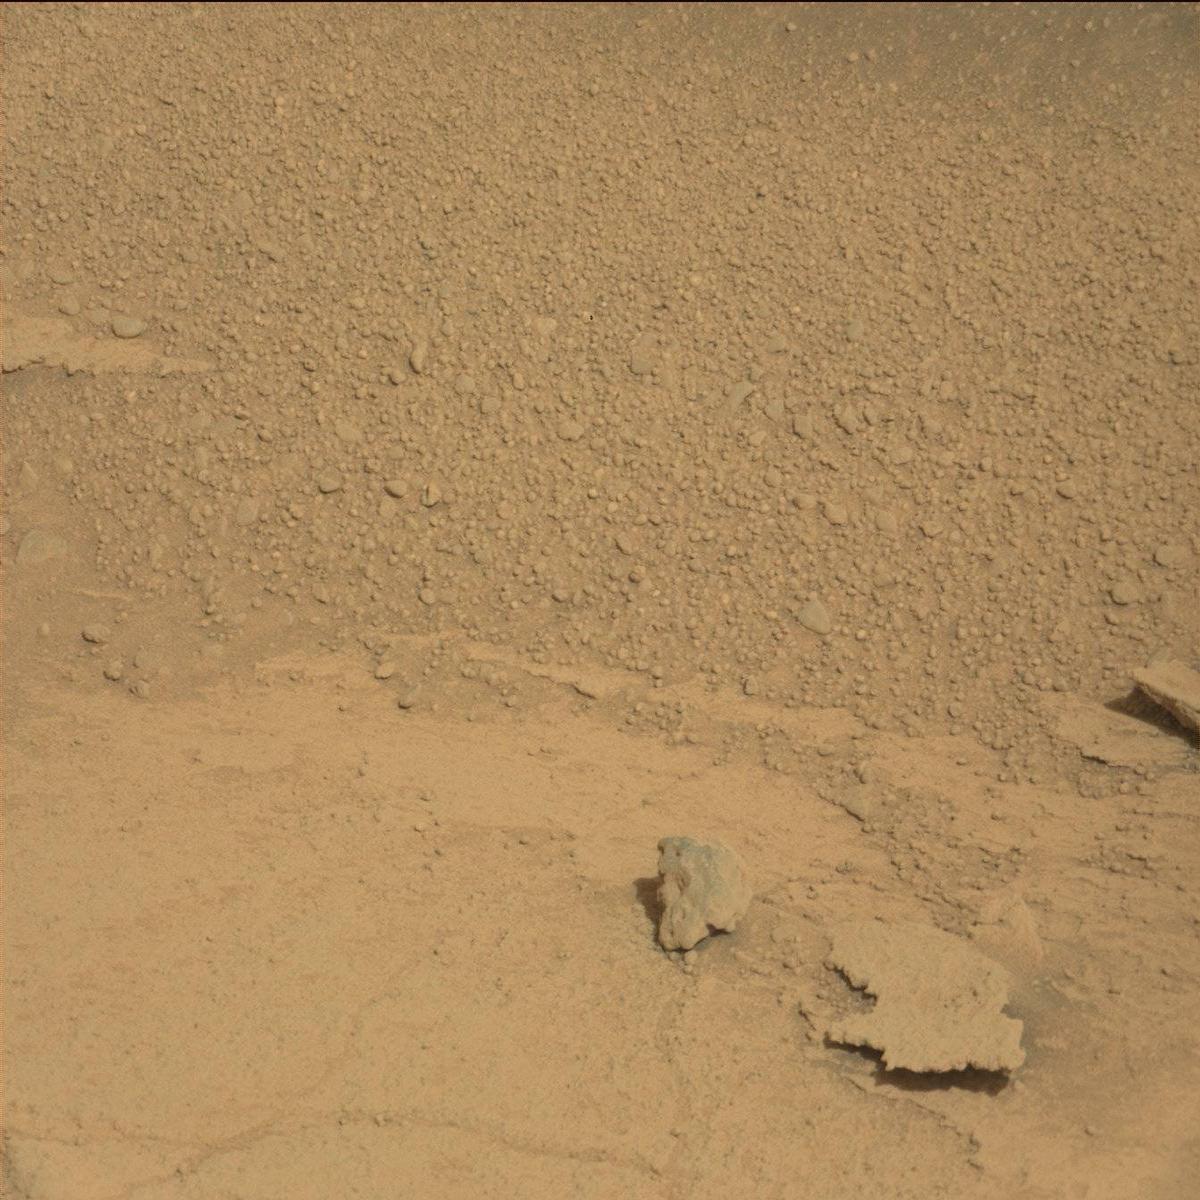
Terrain classes present: Bedrock, Rock, Sand / Soil